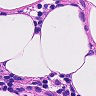
Metastatic tissue present: no